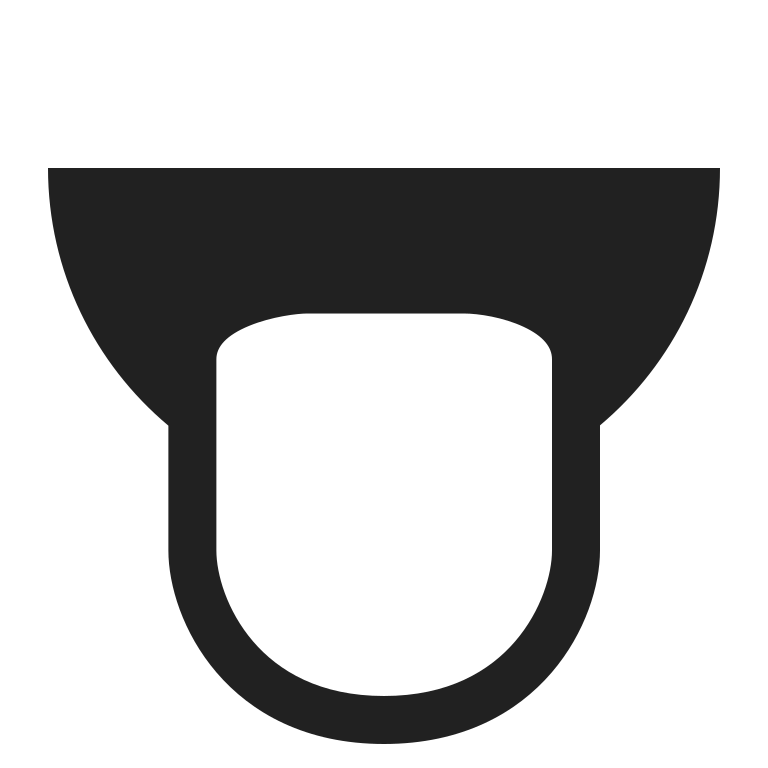
tongue high contrast